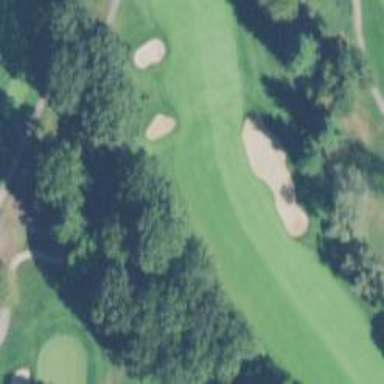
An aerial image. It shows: Golf fairway surrounded by grass.